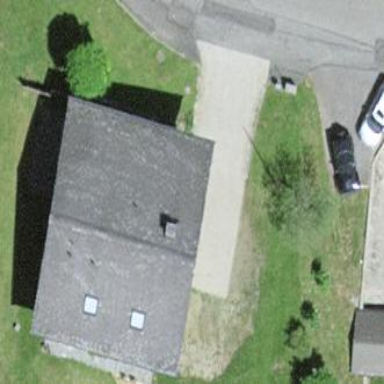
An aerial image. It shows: Simple and straightforward house.